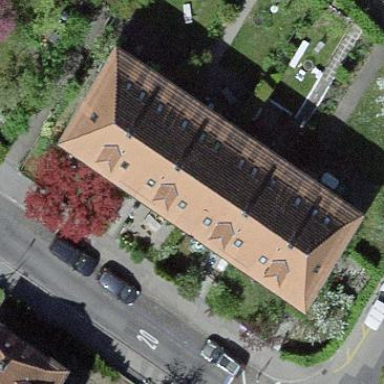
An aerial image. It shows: Residential building with gabled roof. The roof is maroon in color and oriented across the building.